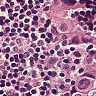
Metastatic tissue present: yes